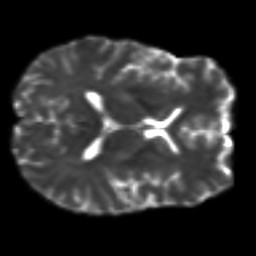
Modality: T2w
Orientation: axial
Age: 23
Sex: female
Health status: healthy
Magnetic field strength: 3 T
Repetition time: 9 s
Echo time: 0.093 s